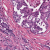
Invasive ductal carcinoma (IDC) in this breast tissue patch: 1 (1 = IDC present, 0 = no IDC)